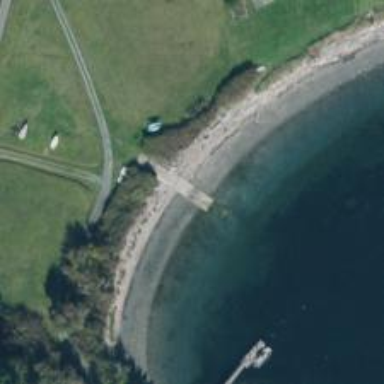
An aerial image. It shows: Slipway on leisure land.